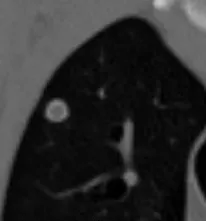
The thin, mineralized rim with a soft tissue center is evident on the enlarged transverse CT image displayed in a bone window (H).
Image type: radiology (ct)